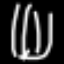
Label: fork